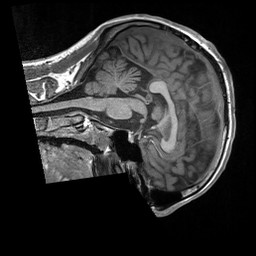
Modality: T1w
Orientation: sagittal
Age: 25
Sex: male
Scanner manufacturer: siemens
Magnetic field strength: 3 T
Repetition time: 1.9 s
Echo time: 0.00226 s